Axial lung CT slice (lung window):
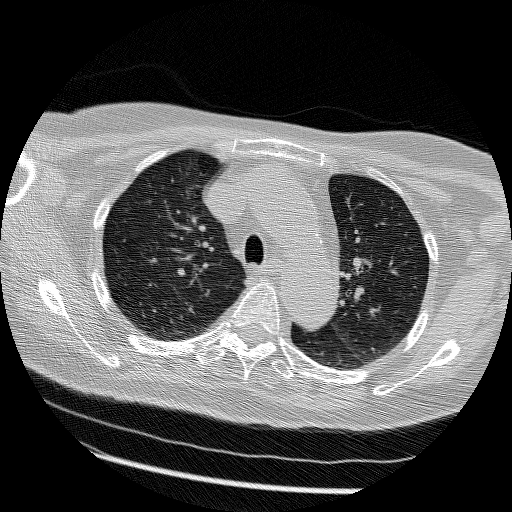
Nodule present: no